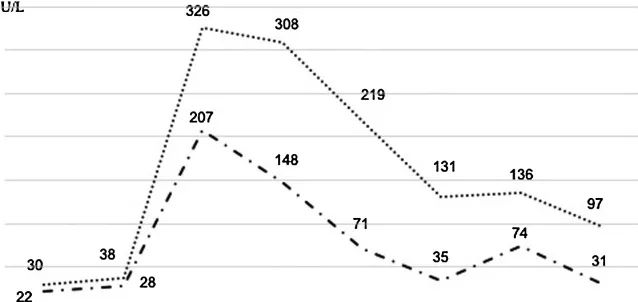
Postoperative transaminases. . The postoperative course was uneventful with no evidence of ischemic complications.
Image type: pathology (immunostaining)